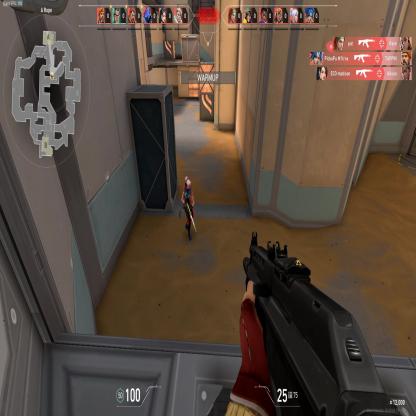
Label: enemy